Describe the contrast between these two images.
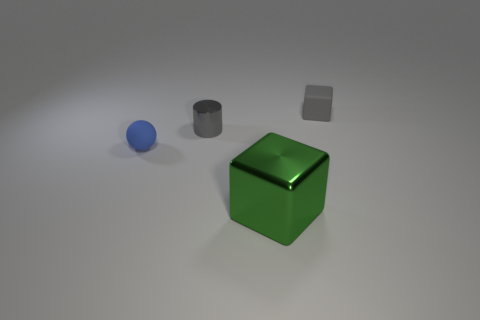
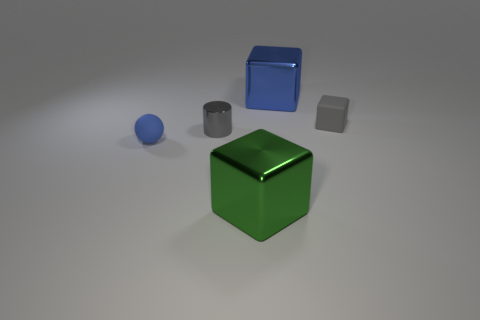
the blue metal cube has been newly placed
the big blue metal cube has appeared
the big blue shiny block behind the gray cylinder has been newly placed
the large blue cube has appeared
the large blue shiny thing has appeared
the big blue metal cube that is behind the gray matte cube has appeared
the big blue metallic cube behind the small blue rubber sphere has been added
the big blue metal block behind the small rubber block has been newly placed